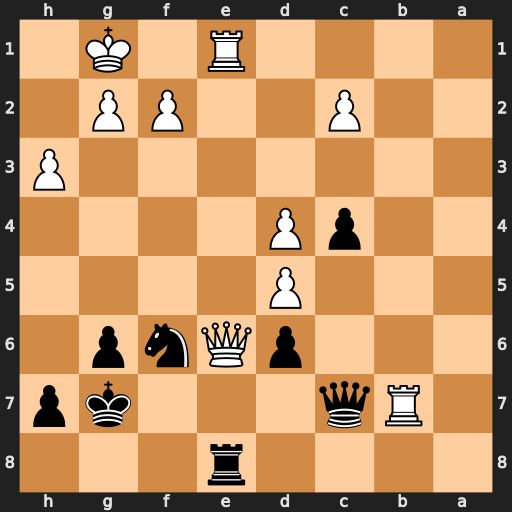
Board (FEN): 4r3/1Rq3kp/3pQnp1/3P4/2pP4/7P/2P2PP1/4R1K1
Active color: b
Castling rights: -
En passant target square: -
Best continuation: Qxb7 Qxe8 Nxe8